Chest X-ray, AP view. Patient: 47 years old, sex M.
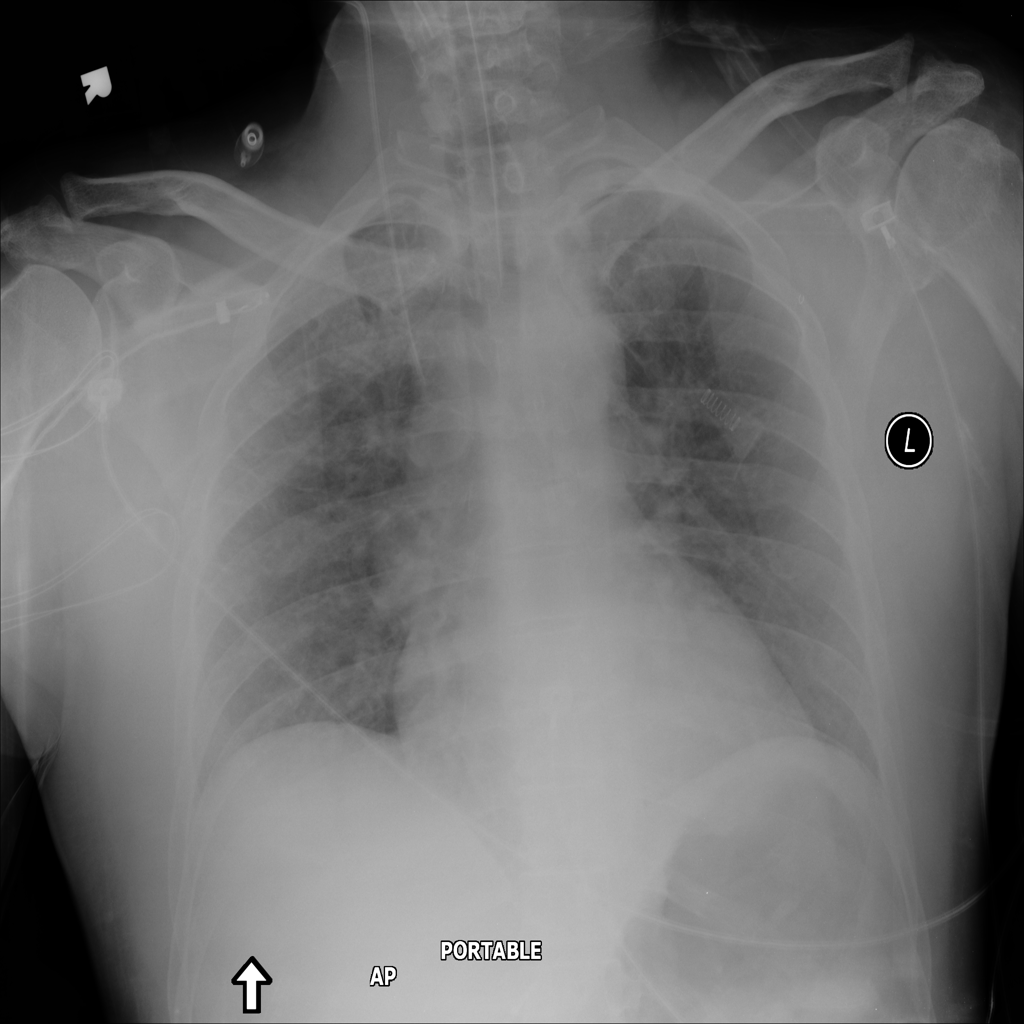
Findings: No Finding